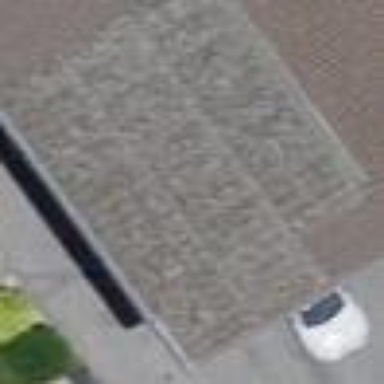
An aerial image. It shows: View of roof of building.